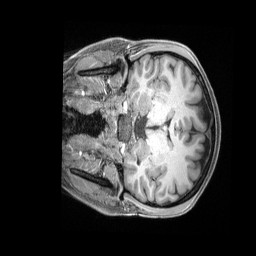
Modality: T1w
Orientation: coronal
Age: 25
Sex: female
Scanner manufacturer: siemens
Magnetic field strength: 3 T
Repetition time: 2.4 s
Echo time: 0.00228 s